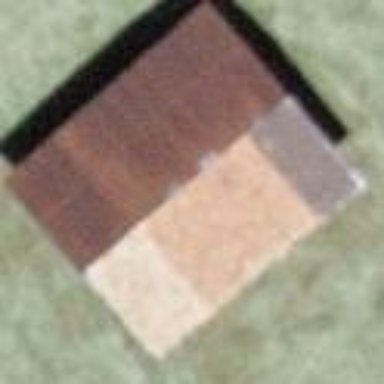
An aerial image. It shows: Barn.